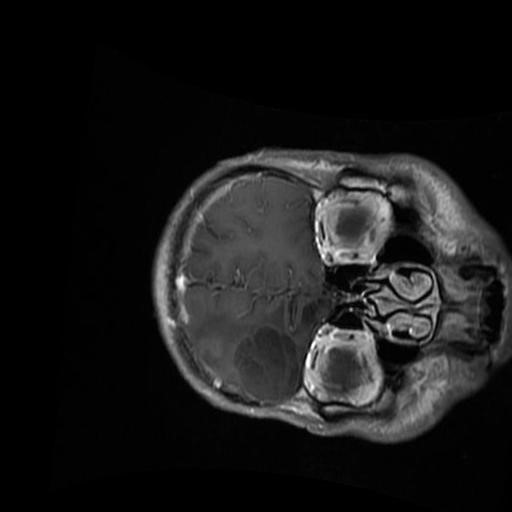
Label: brain_glioma